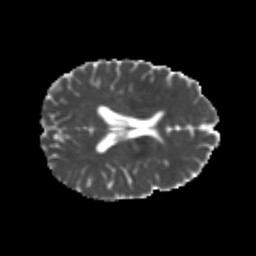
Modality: MD
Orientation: axial
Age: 22
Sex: male
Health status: healthy
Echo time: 0.074 s